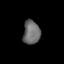
Tissue: prostate
Cell type: Fibroblasts
Senescence score: 0.7513
Nuclear area (px): 400
Mean DAPI intensity: 107.18